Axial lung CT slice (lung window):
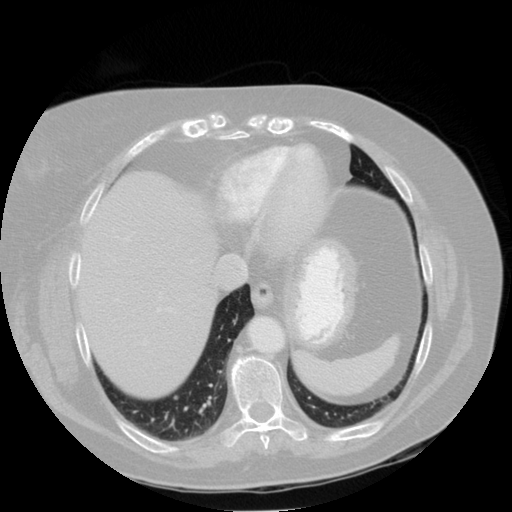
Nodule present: no